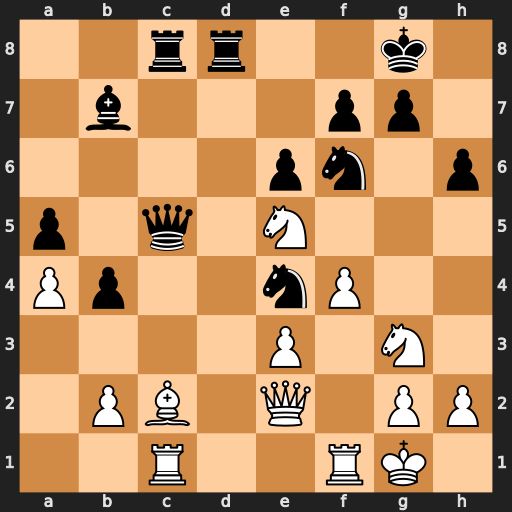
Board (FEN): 2rr2k1/1b3pp1/4pn1p/p1q1N3/Pp2nP2/4P1N1/1PB1Q1PP/2R2RK1
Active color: w
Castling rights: -
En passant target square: -
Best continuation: Bxe4 Qxc1 Bxb7